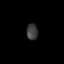
Tissue: prostate
Cell type: T cells
Senescence score: 0.2121
Nuclear area (px): 180
Mean DAPI intensity: 60.017